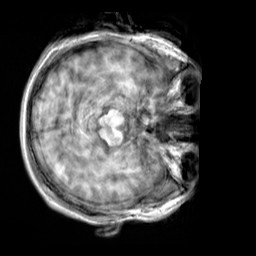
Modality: T1w
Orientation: axial
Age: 26
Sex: male
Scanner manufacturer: siemens
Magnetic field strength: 3 T
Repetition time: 2.3 s
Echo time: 0.00303 s